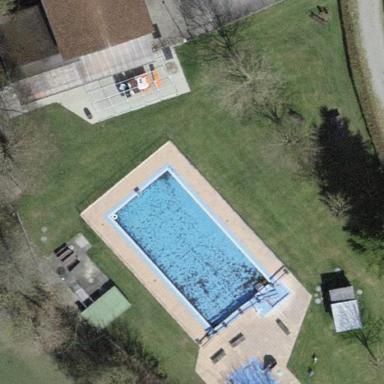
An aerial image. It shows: Water park suitable for swimming activities.